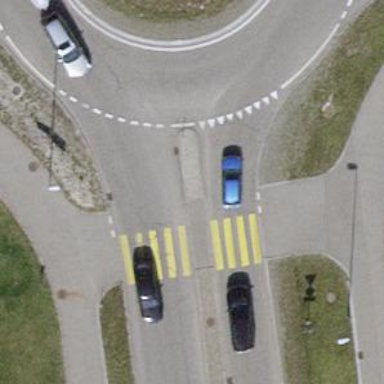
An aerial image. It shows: Marked crossing on asphalt cycleway road.